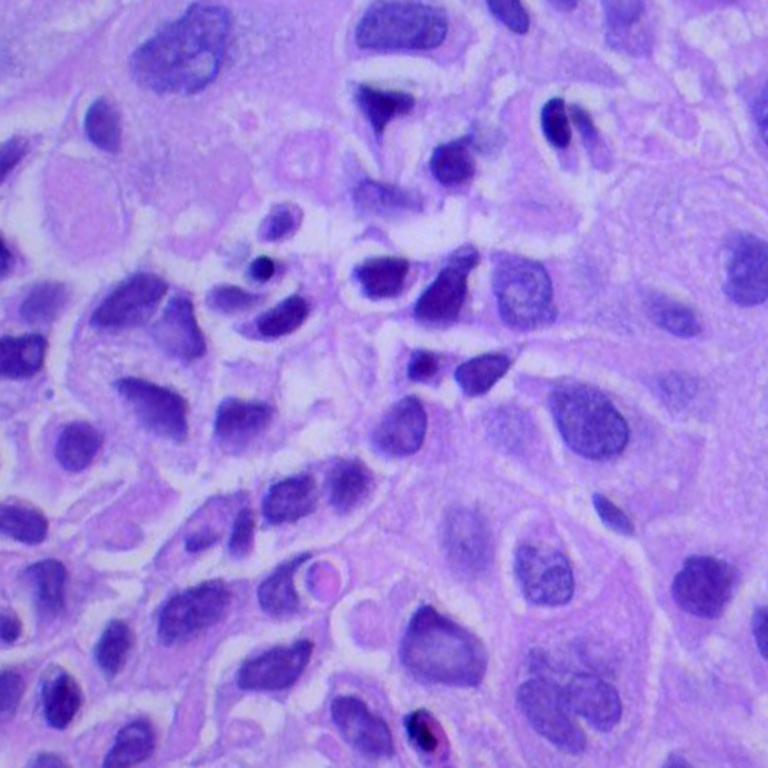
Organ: lung
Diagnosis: squamous carcinomas